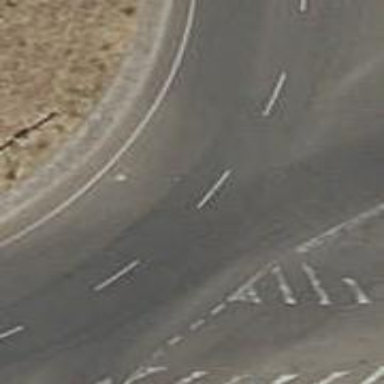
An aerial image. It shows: Primary highway intersecting roundabout.